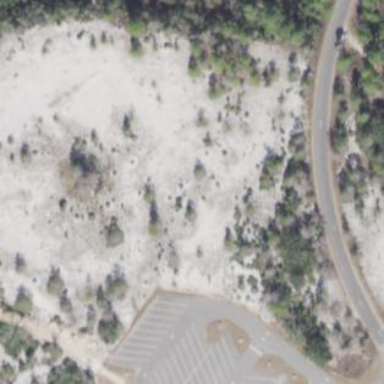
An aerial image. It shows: Natural area covered with sand.